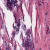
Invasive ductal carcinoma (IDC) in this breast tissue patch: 1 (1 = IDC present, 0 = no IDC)